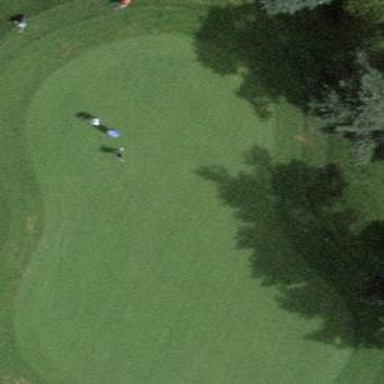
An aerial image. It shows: Golf green.